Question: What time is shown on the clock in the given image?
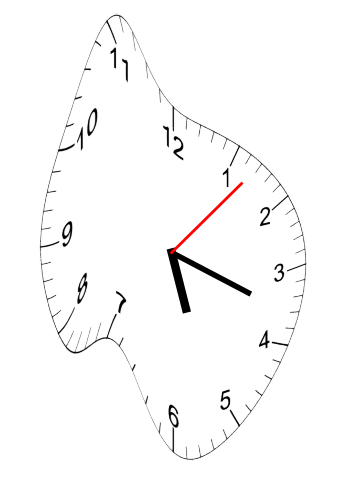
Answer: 05:18:07